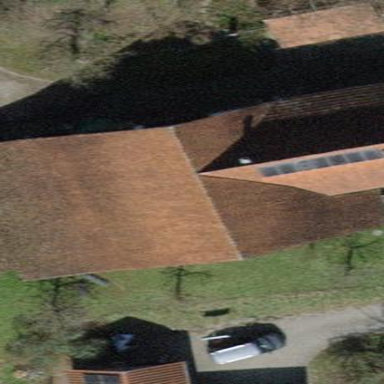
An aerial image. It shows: Farm building with gabled roof.